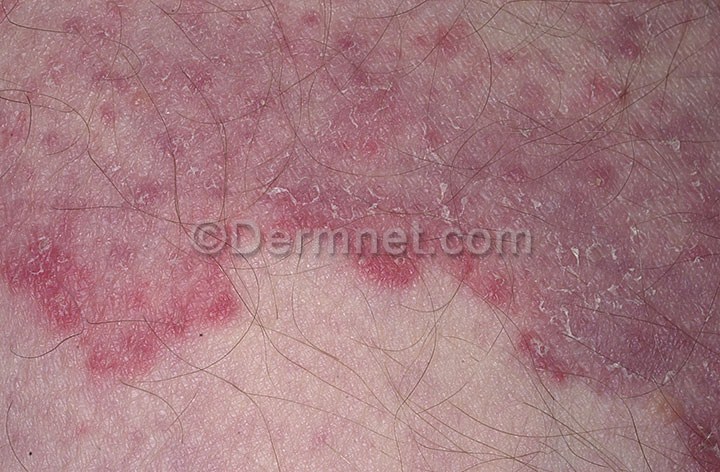
Disease: Tinea Ringworm Candidiasis and other Fungal Infections